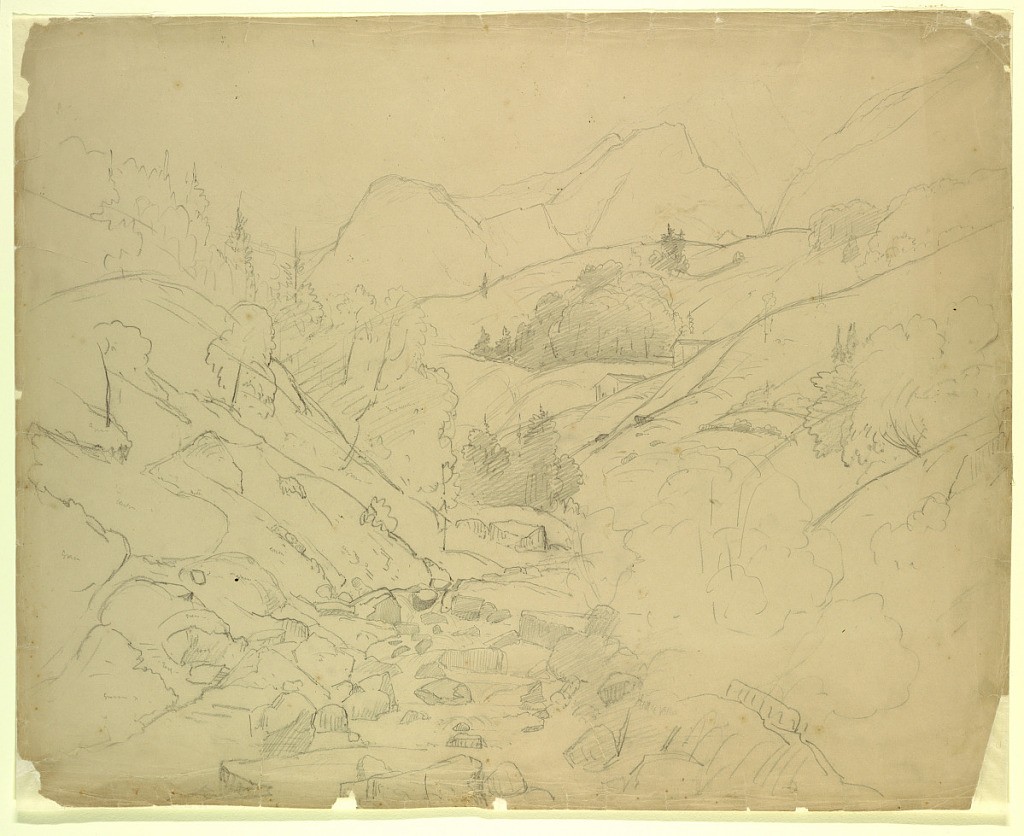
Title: Study of landscape
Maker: William Stanley Haseltine, American, 1835–1900
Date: ca. 1855
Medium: Graphite on paper
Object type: Drawing
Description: Sketch of a valley with mountains in the background.